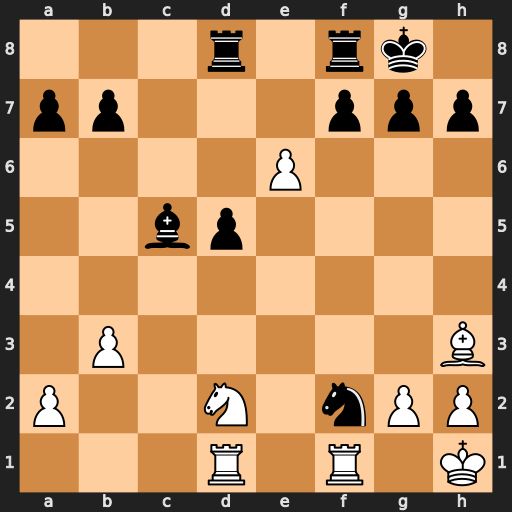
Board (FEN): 3r1rk1/pp3ppp/4P3/2bp4/8/1P5B/P2N1nPP/3R1R1K
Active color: w
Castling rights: -
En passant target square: -
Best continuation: Rxf2 Bxf2 e7